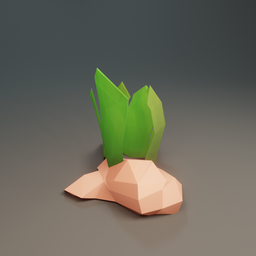
Label: nature